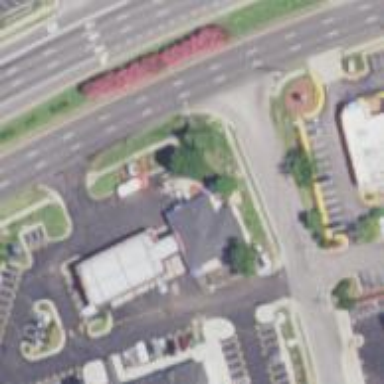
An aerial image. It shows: Convenience shop.